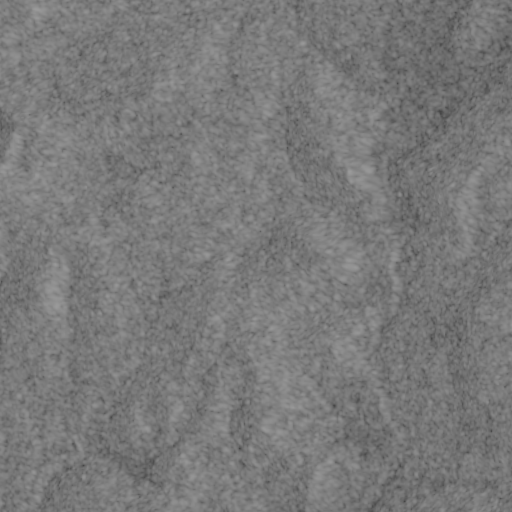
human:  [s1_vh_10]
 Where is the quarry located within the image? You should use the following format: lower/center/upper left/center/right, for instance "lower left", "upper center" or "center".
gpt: The quarry is located in the lower left of the image.
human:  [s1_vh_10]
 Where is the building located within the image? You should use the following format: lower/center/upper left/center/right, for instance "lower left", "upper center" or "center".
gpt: The building is located in the center right of the image.
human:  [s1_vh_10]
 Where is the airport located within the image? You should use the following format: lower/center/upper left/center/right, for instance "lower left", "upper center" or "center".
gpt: There is no airport in the image.

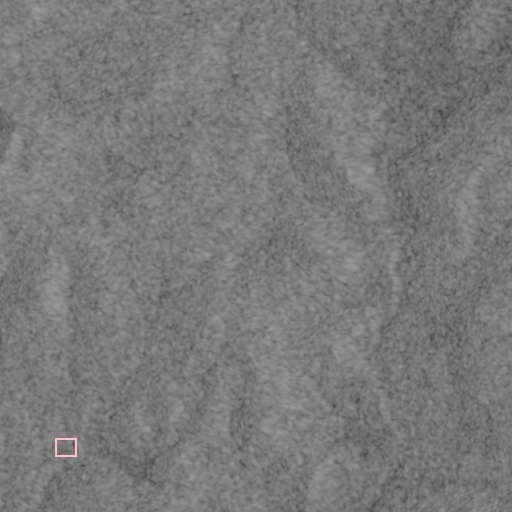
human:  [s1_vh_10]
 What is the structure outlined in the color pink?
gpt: The structure outlined in pink is a quarry.
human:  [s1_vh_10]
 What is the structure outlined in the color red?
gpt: There is no red outline.